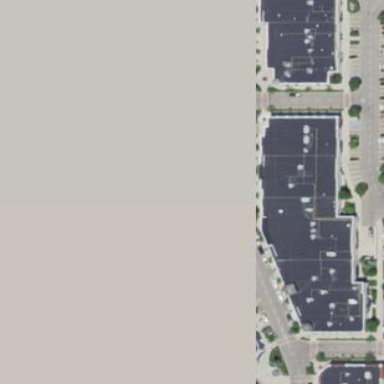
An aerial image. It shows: Mall building.